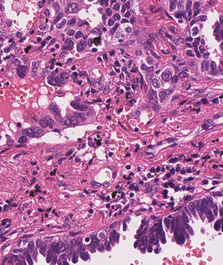
Tumor epithelial tissue: yes
Tumor-associated stroma tissue: yes
Normal tissue: no